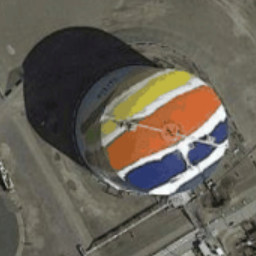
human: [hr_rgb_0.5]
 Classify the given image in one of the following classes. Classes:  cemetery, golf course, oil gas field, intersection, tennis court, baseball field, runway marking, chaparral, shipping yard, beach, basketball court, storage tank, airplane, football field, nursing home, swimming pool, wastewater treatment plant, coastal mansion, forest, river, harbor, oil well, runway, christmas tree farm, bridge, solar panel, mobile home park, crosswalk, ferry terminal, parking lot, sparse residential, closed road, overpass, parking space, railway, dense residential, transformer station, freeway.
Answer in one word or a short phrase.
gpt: storage tank